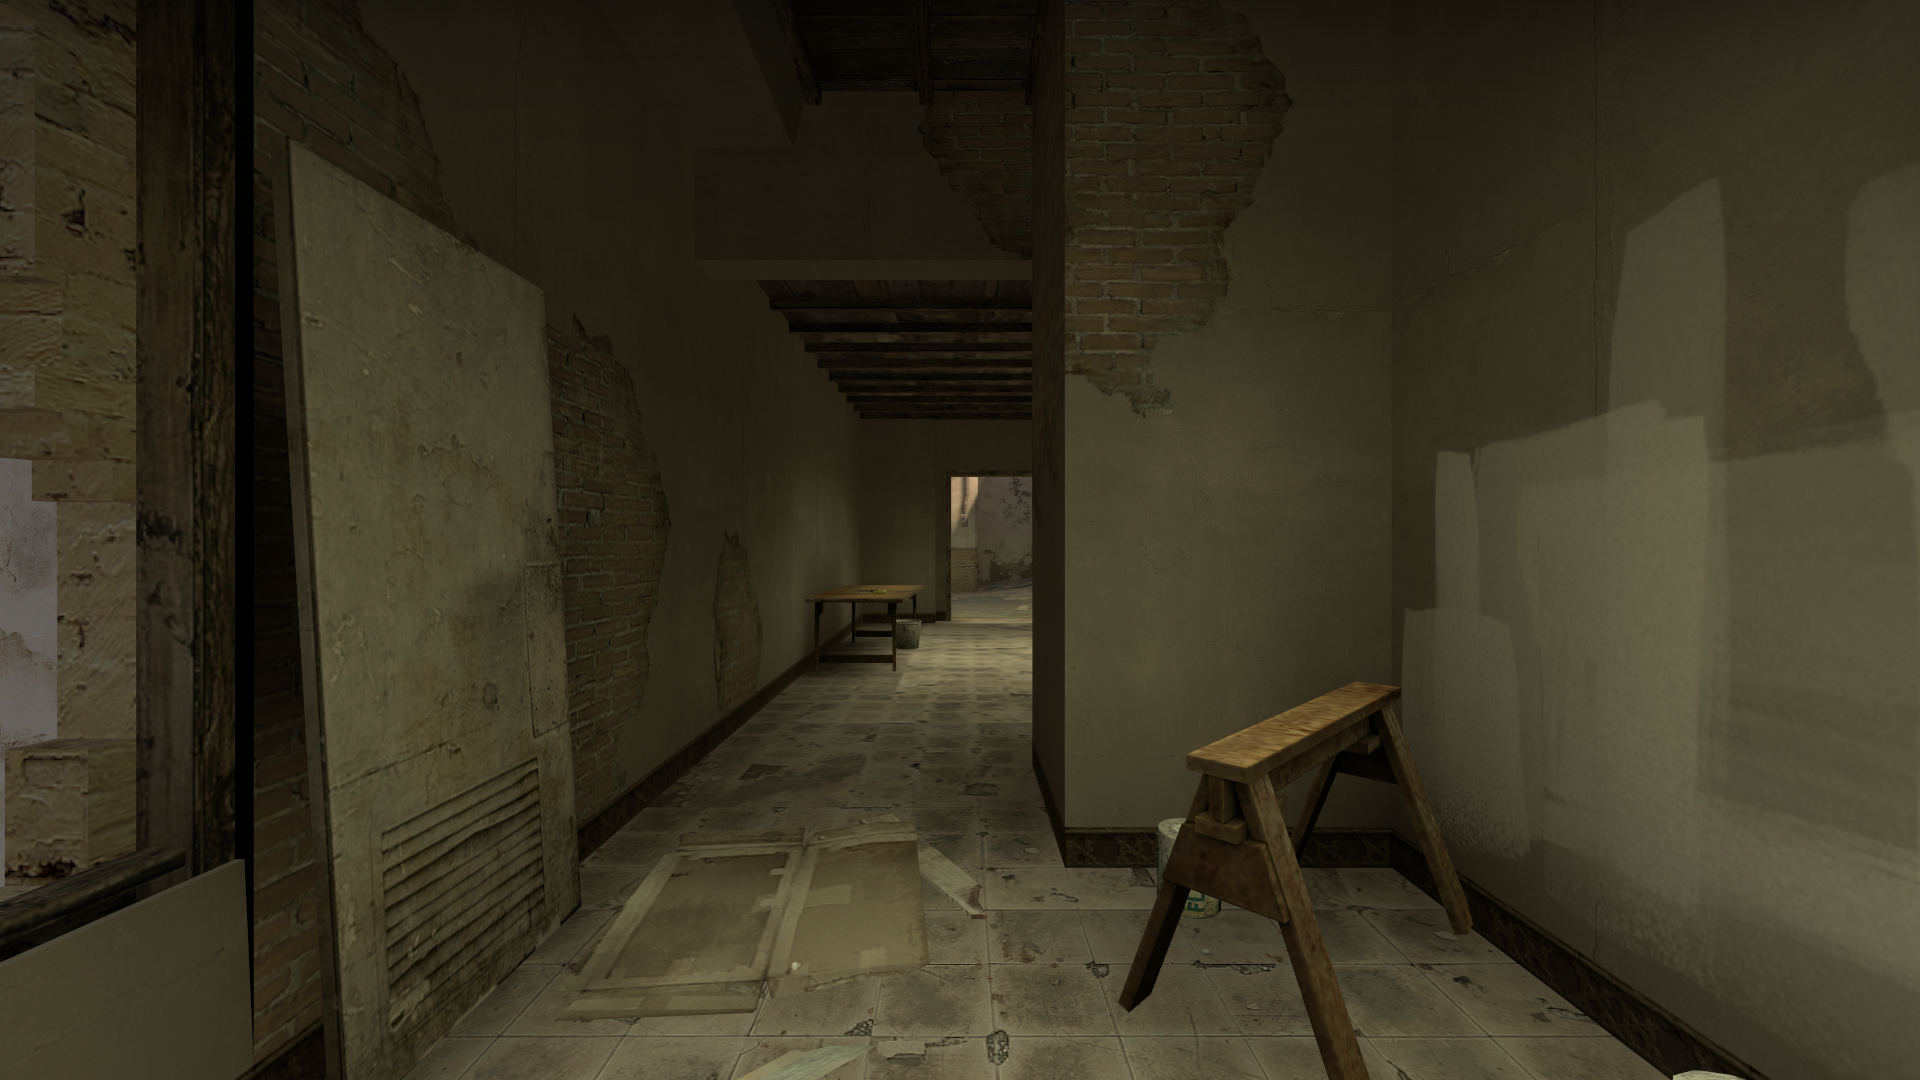
Map: de_mirage